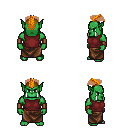
a pixel art fantasy rpg character, male body template, orc, green skin, maroon sleeveless shirt, robe skirt, dark blonde short mohawk hairstyle, leather bracers, four views (front, back, left, right), 2x2 character sprite sheet, small pixel art, hard edges, no anti-aliasing